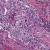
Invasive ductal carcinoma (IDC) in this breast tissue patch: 1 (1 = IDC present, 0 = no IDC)